Chest X-ray:
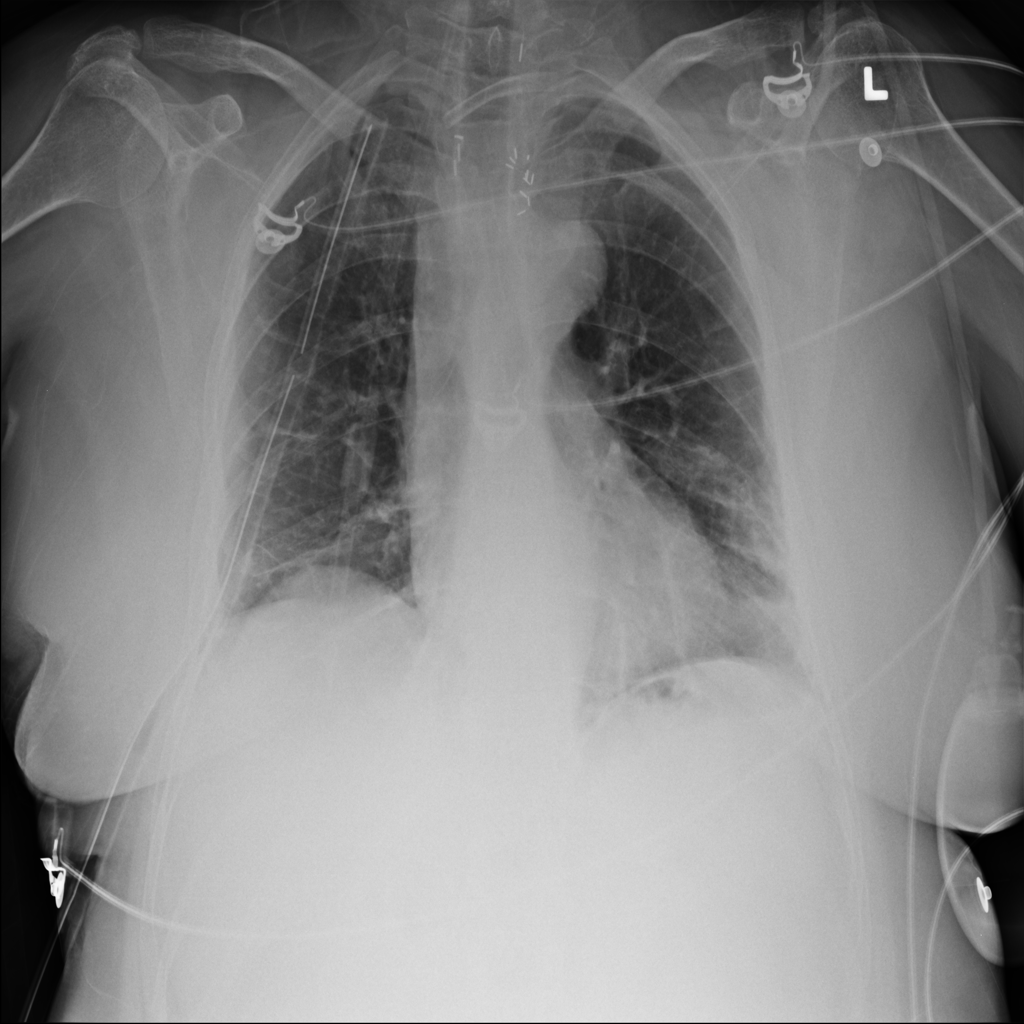
Findings: Consolidation
No abnormal finding: no